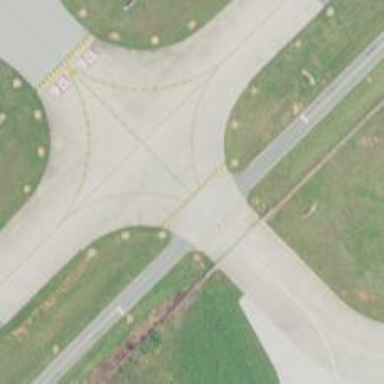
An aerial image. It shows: Image of taxiway at airport.